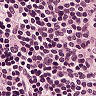
Metastatic tissue present: no